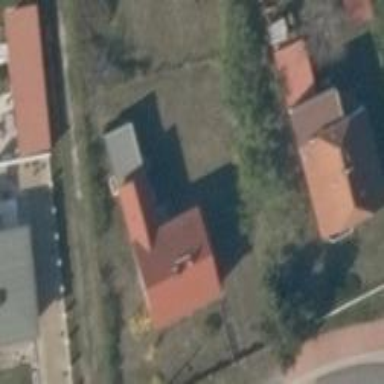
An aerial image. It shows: Simple and straightforward house.